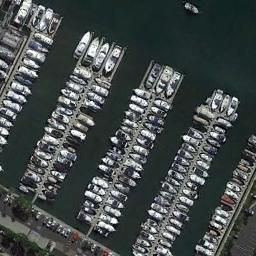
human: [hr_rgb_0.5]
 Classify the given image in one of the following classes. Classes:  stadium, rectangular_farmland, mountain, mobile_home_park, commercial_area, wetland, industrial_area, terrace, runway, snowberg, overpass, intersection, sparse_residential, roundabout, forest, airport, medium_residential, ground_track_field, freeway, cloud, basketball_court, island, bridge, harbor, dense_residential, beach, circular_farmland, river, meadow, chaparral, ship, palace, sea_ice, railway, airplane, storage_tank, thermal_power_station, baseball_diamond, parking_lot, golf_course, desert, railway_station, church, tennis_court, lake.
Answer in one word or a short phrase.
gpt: harbor